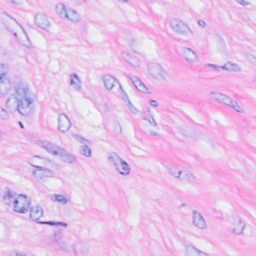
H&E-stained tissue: Breast